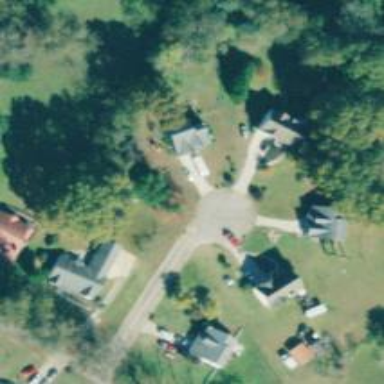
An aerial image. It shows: Driveway leading to service road.